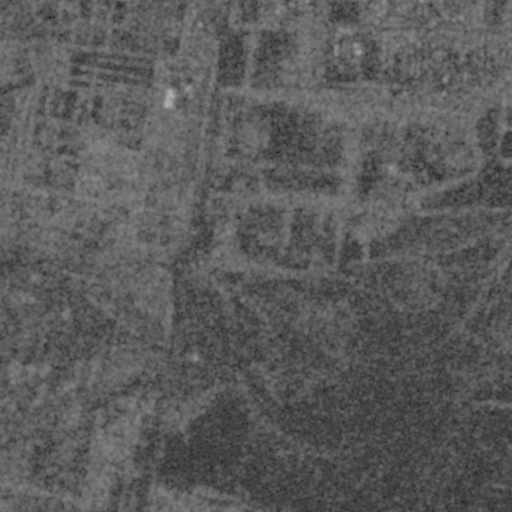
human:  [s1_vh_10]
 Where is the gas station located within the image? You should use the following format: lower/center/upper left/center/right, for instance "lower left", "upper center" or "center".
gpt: The gas station is located in the upper center of the image.
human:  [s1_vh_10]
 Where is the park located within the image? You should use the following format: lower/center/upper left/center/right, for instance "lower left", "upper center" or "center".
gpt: The park is located in the upper right of the image.
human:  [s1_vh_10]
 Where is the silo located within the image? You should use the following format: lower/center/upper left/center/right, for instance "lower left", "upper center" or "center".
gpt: The silo is located in the upper left of the image.
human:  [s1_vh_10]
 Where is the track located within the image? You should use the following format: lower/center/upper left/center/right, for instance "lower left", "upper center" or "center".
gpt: The track is located in the upper right of the image.
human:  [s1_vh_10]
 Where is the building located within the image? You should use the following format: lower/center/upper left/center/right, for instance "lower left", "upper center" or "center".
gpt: There is no building in the image.

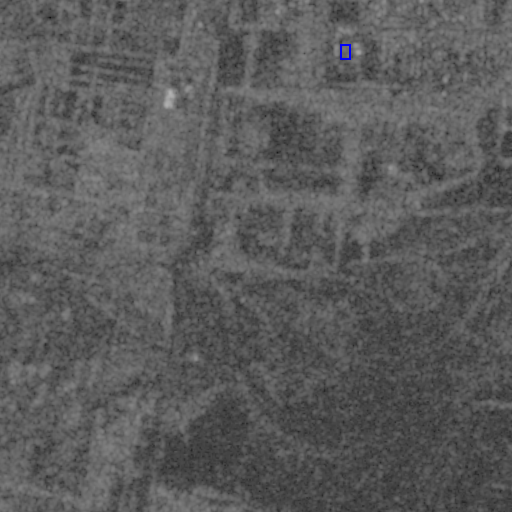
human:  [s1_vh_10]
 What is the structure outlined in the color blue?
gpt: The structure outlined in blue is a park.
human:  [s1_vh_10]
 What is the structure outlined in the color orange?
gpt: There is no orange outline.